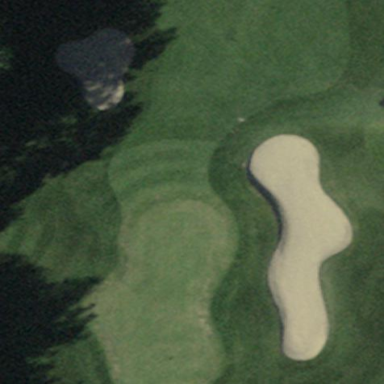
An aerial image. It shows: Picturesque green golfing area with grass land use.